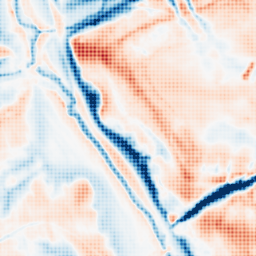
Category: multiscale
Decomposition family: dog
Decomposition parameters: sigma_low: 1
sigma_high: 10
Upsampling method: sinc_hamming
Upsampling parameters: scale: 8
kernel_size: 8
Upsampling scale: 8